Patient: sex M, age 69
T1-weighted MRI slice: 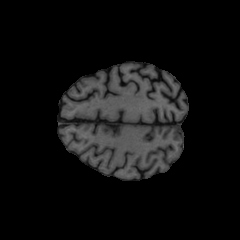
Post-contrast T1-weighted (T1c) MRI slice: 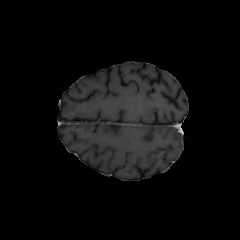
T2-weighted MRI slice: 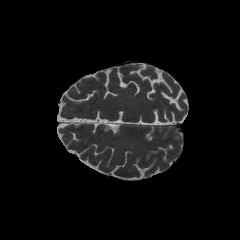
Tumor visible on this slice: no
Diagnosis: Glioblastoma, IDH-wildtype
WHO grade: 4